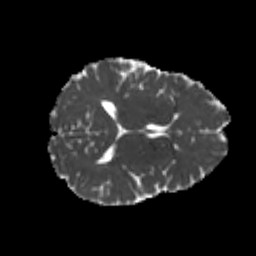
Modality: MD
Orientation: axial
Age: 24
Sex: female
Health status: healthy
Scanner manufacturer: philips
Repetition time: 7.39 s
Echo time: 0.08599 s